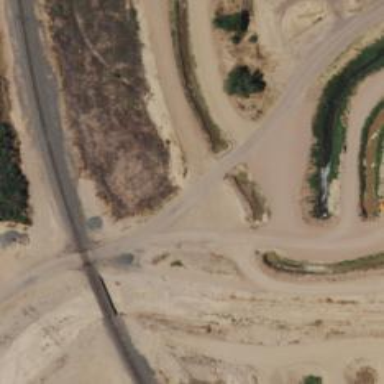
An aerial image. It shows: Culvert tunnel crossing over canal.